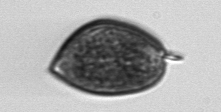
Label: Prorocentrum_micans